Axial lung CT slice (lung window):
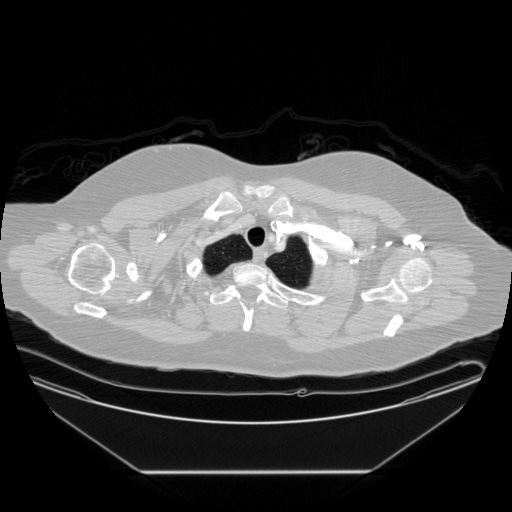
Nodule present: no